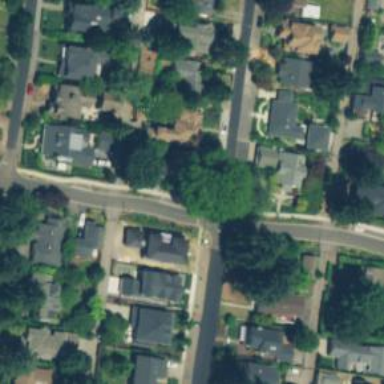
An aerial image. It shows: Residential road with sidewalk on the left side.